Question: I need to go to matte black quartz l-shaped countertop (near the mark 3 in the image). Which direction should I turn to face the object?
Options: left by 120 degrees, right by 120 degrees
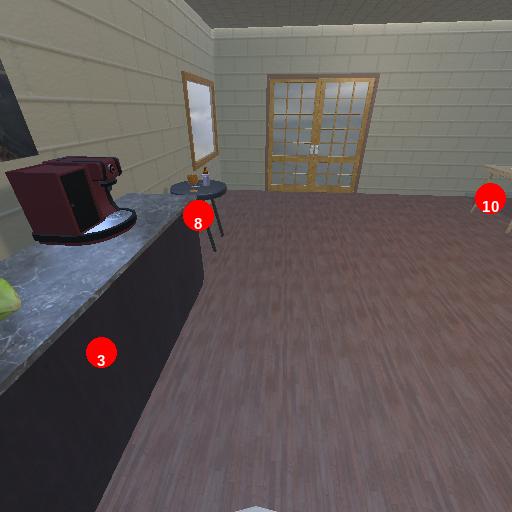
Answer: left by 120 degrees